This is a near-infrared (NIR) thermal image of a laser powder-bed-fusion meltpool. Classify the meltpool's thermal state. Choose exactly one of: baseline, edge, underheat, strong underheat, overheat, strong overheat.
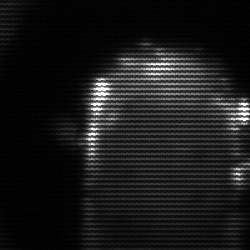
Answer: baseline